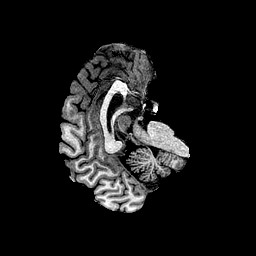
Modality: T1w
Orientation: axial
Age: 26
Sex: male
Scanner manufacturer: ge
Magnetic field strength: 3 T
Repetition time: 7.66 s
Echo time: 0.003476 s